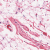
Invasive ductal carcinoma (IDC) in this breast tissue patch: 0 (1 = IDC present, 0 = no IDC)